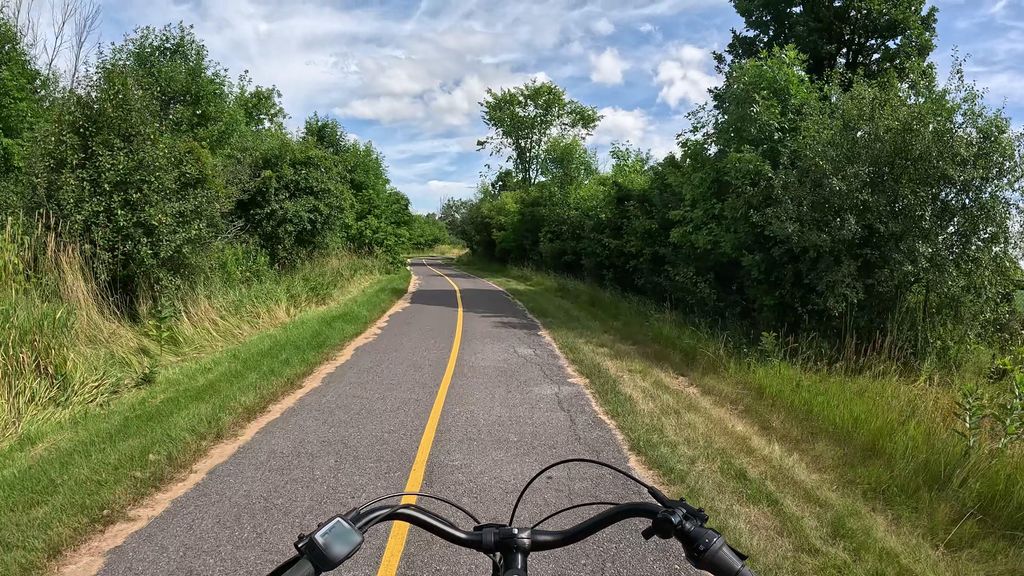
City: ottawa-gatineau